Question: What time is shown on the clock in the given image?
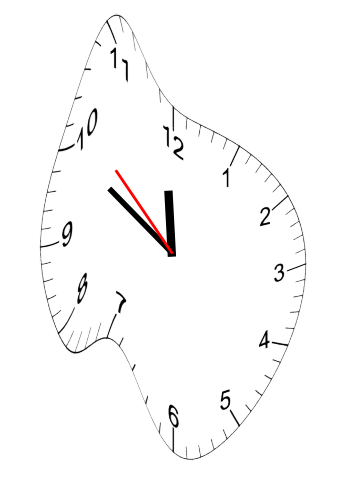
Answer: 11:49:52